Interaction volume radius: 5 \u00c5
Interaction volume height: 10 \u00c5
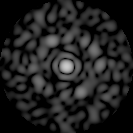
Disorder parameter: 0.8335